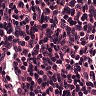
Metastatic tissue present: no